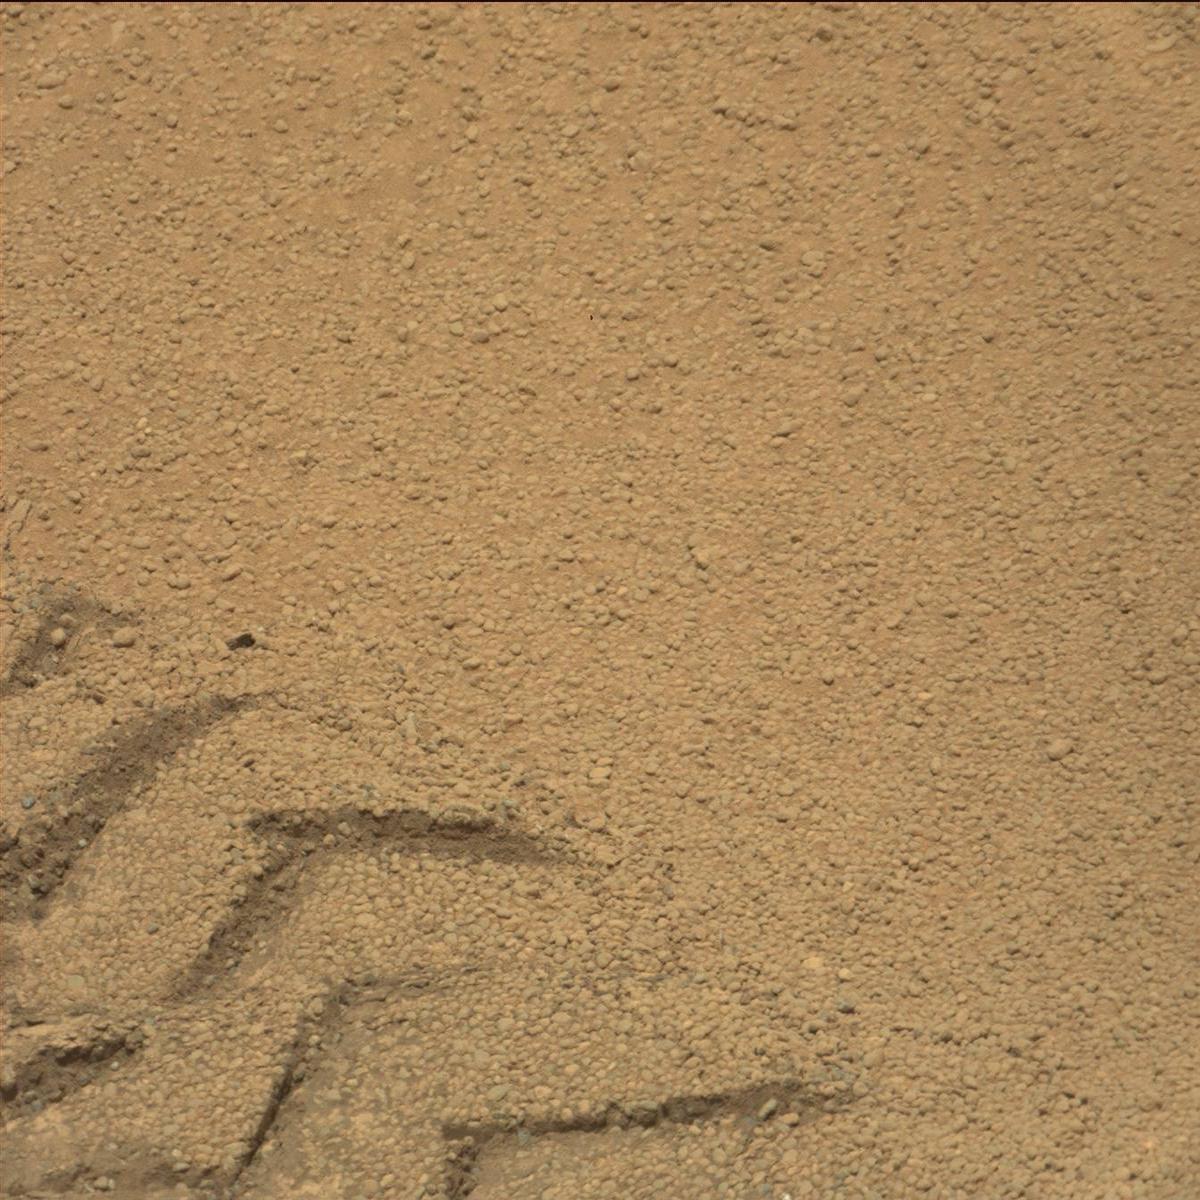
Terrain classes present: Bedrock, Rock, Sand / Soil, Track